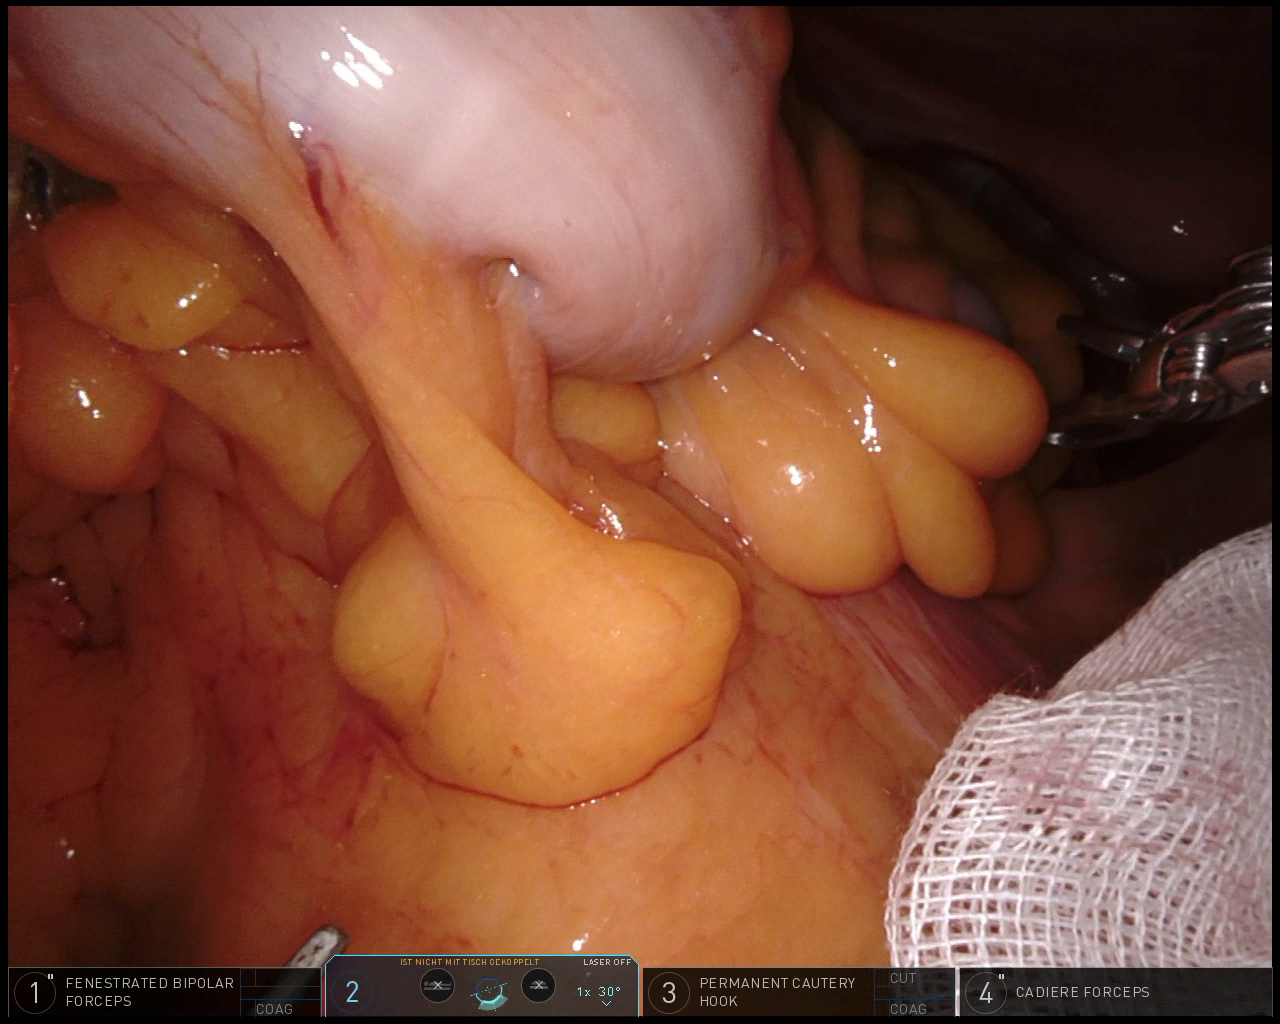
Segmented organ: colon
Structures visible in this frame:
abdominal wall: yes
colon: yes
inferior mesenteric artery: no
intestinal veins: no
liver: no
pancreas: no
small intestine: no
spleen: no
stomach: no
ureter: no
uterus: yes
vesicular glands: no